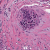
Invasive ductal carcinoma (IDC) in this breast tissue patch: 0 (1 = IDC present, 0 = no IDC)